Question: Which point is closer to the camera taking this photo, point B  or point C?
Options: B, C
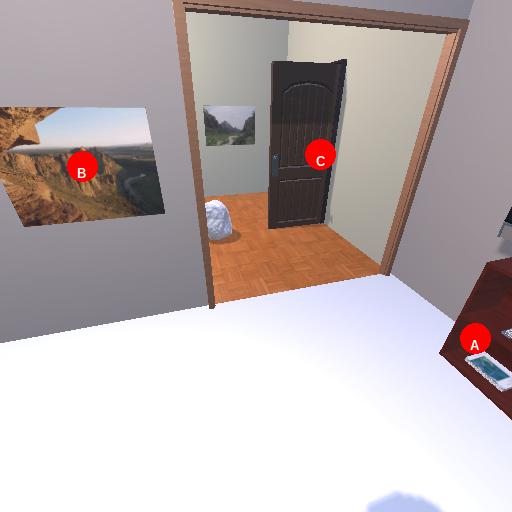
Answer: B